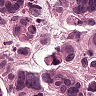
Metastatic tissue present: yes